Question: I can't figure out where this 5px gap is coming from.
The white gap in the picture is not a gap between the two divs but is a gap within the banner div. For some reason it goes beyond the height of the picture, any ideas why?

The code is:
'''
#banner {
width: 100%;
margin-top: 20px;
position: relative;
text-align: center;
overflow: auto;
}
#banner h2 {
font-size: 300%;
text-transform: uppercase;
color: #fff;
font-weight: normal;
margin: 20px;
}
#banner img {
width: 100%;
}
.banner-title {
background-color: rgba(0, 0, 0, 0.7);
position: absolute;
top: 30%;
left: 0;
right: 0;
}
.banner-title h2 {
padding: 0;
margin: 0;
}
.banner-title p {
color: #fff;
margin-top: 0;
font-size: 120%;
}
.progress-wrapper {
background-color: #3084bf;
height: 60px;
padding: 10px 0;
}
.progress-bar {
width: 50%;
margin-left: 25%;
height: 40px;
line-height: 40px;
text-align: center;
font-size: 80%;
padding: 10px 0;
}
.progress-bar-reached {
background-color: #ffd105;
height: 40px;
float: left;
text-align: center;
}
.progress-bar-remaining {
background-color: #eaeaea;
float: right;
}
'''
'''
<div id="banner">
<img src="http://www.placehold.it/500">
<div class="banner-title">
<h2><span class="yellow-text">Pollinate</span> Water</h2>
<p>A Pollinate Energy project aiming to spread new water filters to another 500 urban poor Indian families</p>
</div>
</div>
<div class="progress-wrapper">
<div class="progress-bar">
<div class="progress-bar-reached" style="width:<?php echo $charityProgress3; ?>%">
25 Families
</div>
<div class="progress-bar-remaining" style="width:<?php echo $charityRemaining3; ?>%">
500 Families
</div>
</div>
</div>
'''
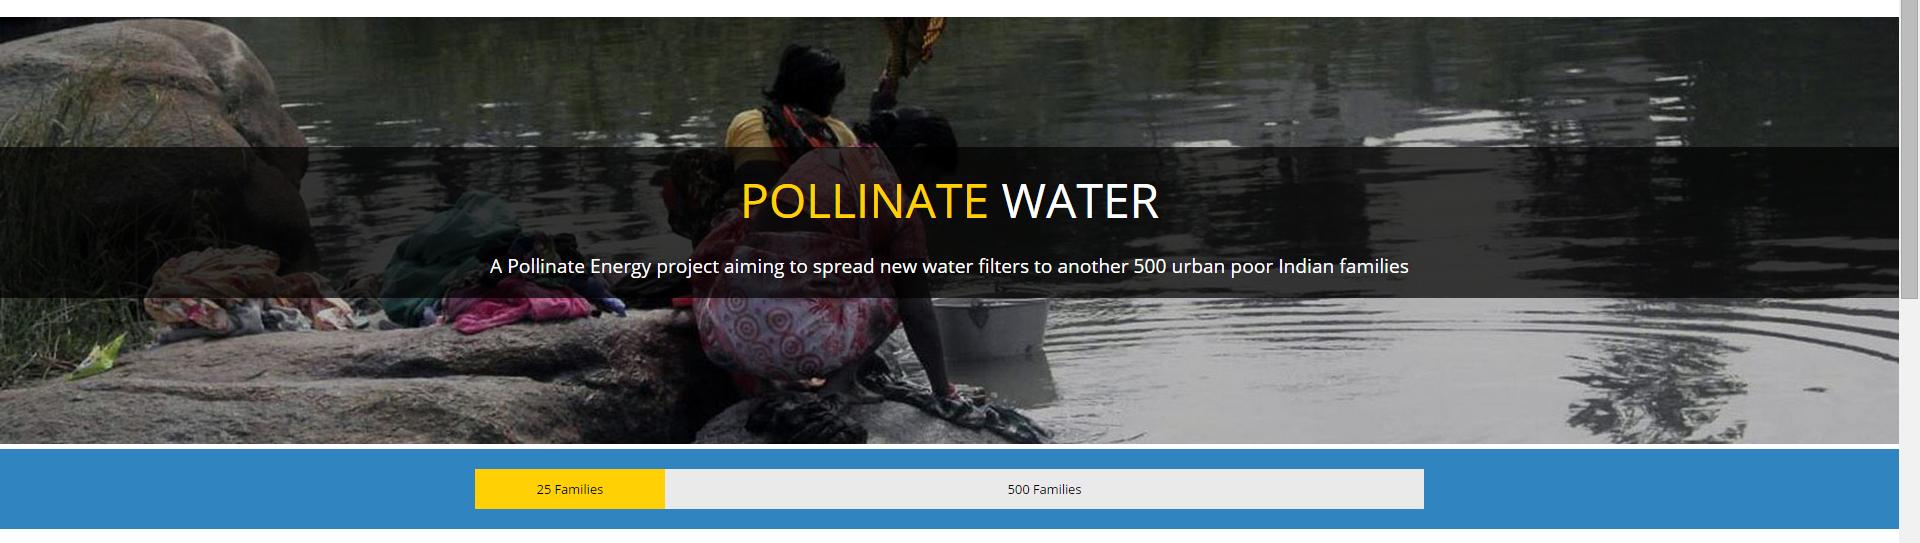
Answer: Try this :
Add this in your css
'''
#banner img {
display: block;
width: 100%;
}
'''